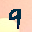
Label: 9